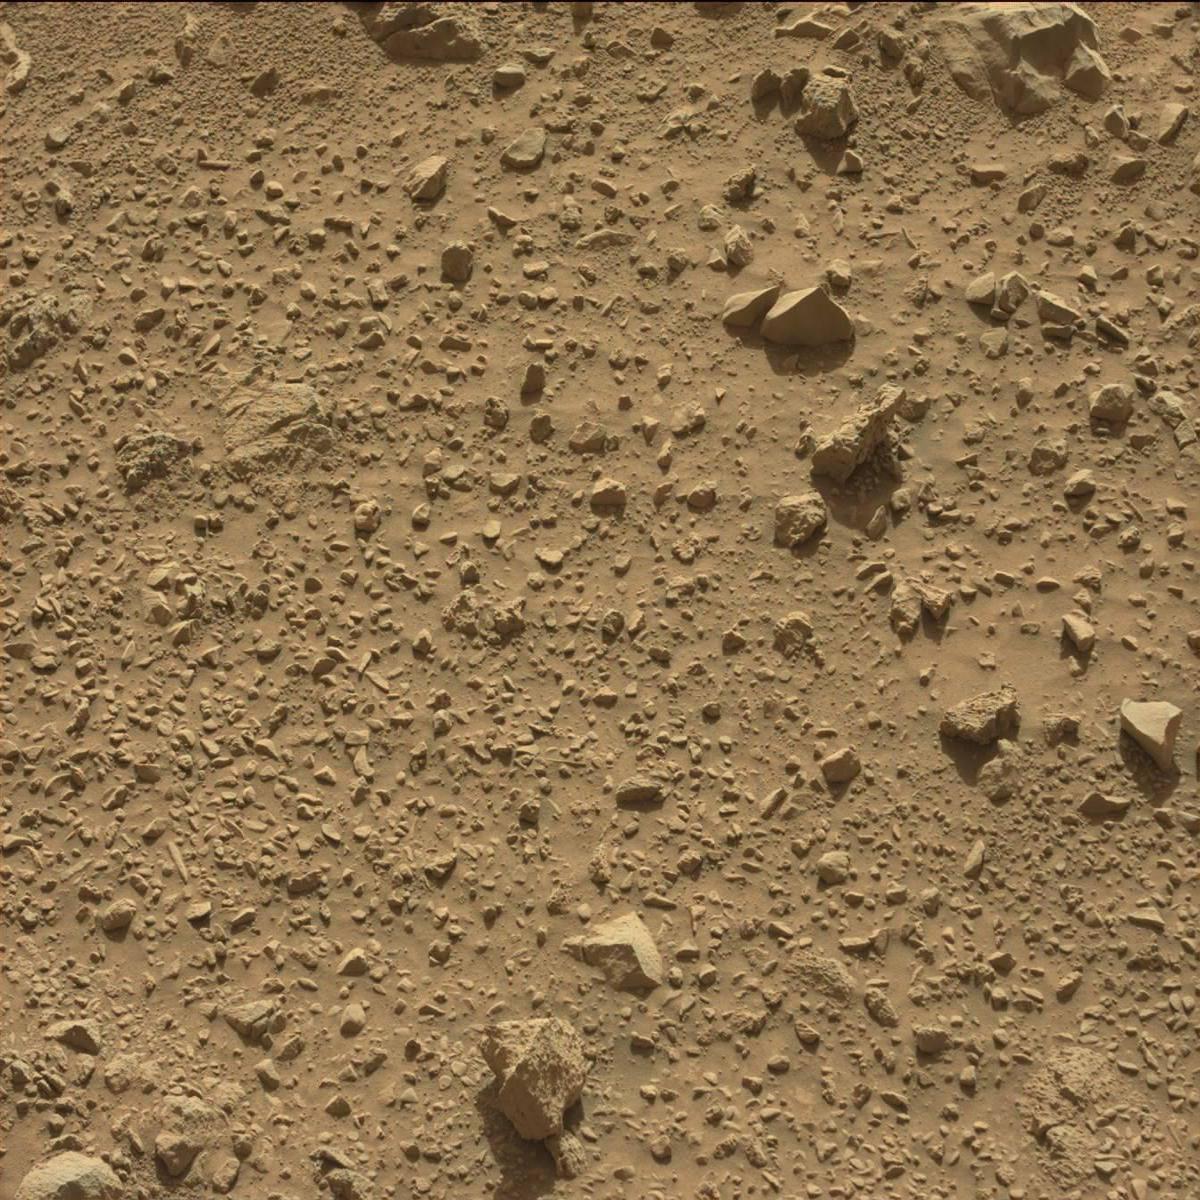
Terrain classes present: Bedrock, Rock, Sand / Soil